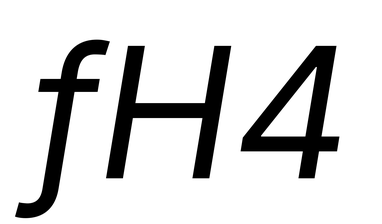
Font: Inter-Italic_Italic